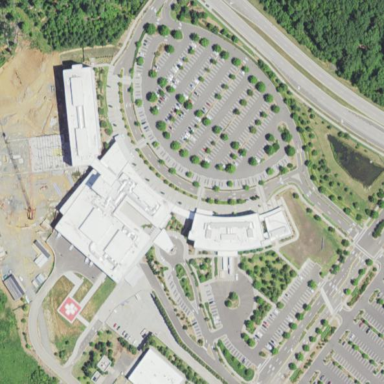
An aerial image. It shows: Healthcare facility identified as hospital.